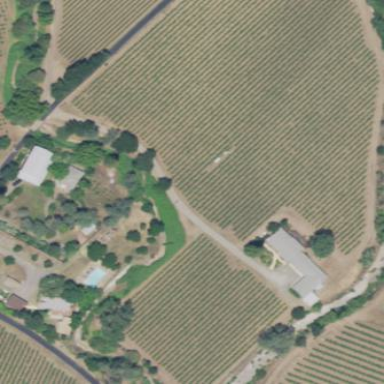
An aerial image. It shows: Vineyard growing grapes.